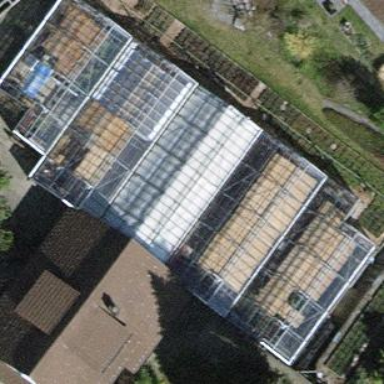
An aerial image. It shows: Greenhouse.